Question: I am coding a simple app that can show you what friends are around you, but not in the normal map but on a really circular radar like UI:

Like this, where i have every users latitude, longitude, and of course my own being the center.
I also measure the distance of every user to position them so the data I know is their lat, longitude and distance to me.
For mathematical reasons let's say the radar is 100 pixels radius, I can distance them by the distance from me using the left or right positioning, but in terms of top or bottom it gets a litte trickier, since i try to convert their latitude - my latitude into a percentual result and then put them on the radar... but I think there are maybe better ways with polar to cartesian coordinates, but im really kinda clueless.
Is there a best approach with these types of interfaces or anything implemented around there?
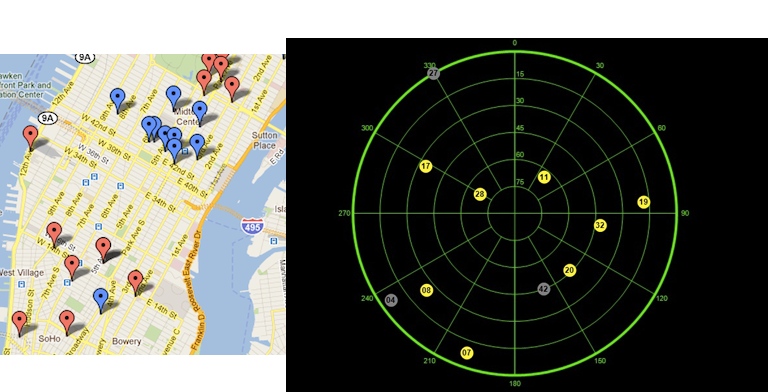
Answer: 1. convert long,lat of all points to cartesian 3D space coordinates it is conversion spherical -> cartesian 3D space. Math behind is here. After this all points (long,lat,alt) will became (x,y,z) where (0,0,0) is center of the Earth X axis is lat=0,long=0 [rad] Y axis is lat=0,long=+PI/2 [rad] Z axis is North XY plane is equator If you want more precision handle Earth as ellipsoid instead of sphere long = < 0 , +2*PI > [rad]
lat = < -PI/2 , +PI/2 > [rad]
alt = altitude above sea level [m]
Re =<PHONE>.4; [m]
Rp =<PHONE>.0; [m]
R=alt+sqrt( (Re*cos(lat))^2 + (Rp*sin(lat))^2 )
x=R*cos(lat)*cos(long)
y=R*cos(lat)*sin(long)
z=R*sin(lat)
2. create RADAR local cartesian coordinate system Basically you need to obtain 3D vectors for X,Y,Z axises. They must be perpendicular to each other and pointing to the right direction from RADAR origin point (P0). You can use vector multiplication for that because it creates perpendicular vector to its multiplicants. Direction is dependent on the order of multiplicants so experiment a little. //altitude this one is easy
Z = P0
//north (chose one that is non zero, resp. bigger to avoid accuracy problems)
X = (1,0,0) x Z // old X axis * Altitude
X = (0,1,0) x Z // old Y axis * Altitude
//east is now also easy
Y = X x Z
// now normalize all of them to unit vectors
X = X / |X|
Y = Y / |Y|
Z = Z / |Z|
// and check if they are not negative (X,Y)
// if they are then swap multiplicants or multiply by -1
// do not forget that X is computed by two methods so swap the correct one
here is math behind constructing an 4x4 transform matrix here you can see on an image difference between homogenous 4x4 and direct 3x3 3D transform matrices and math
3. convert all points to RADAR coordinate system just multiply all points by RADAR transform matrix M Q(i) = P(i)*M
so the points Q(i) are now local to RADAR (0,0,0) means radar origin (center) (1,0,0) points to north (0,1,0) points to east (0,0,1) points up so now just multiply all cordinates by RADAR scale scale = RADAR_radius/RADAR_range;
RADAR_radius is size of you RADAR on screen in pixels or units of coordinates RADAR_range is the max distance the RADAR biggest circle represents [m] after this just draw the dot to RADAR (swap x,y because I use X as North not Y) and also you can discard all points that are more distant then range. Also you can add 3D RADAR like in old Elite by adding Z coordinate to vertical axis (or draw an L line)
Hope it helps a little and was not too much confusing...